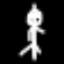
Label: diamond